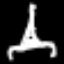
Label: The Eiffel Tower